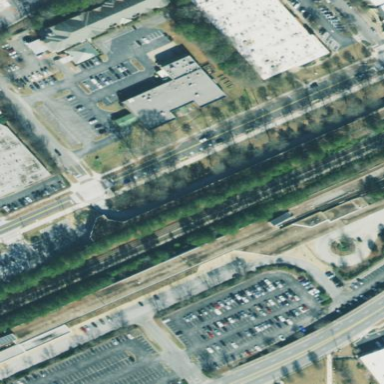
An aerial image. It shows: Train station building.